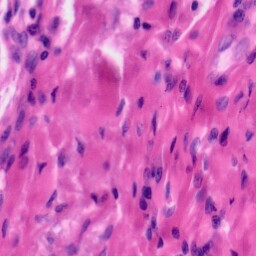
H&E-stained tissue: Tonsil